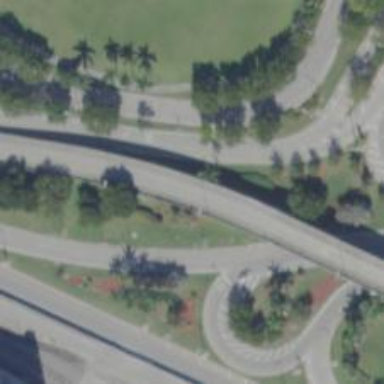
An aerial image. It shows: Primary highway bridge over expressway.